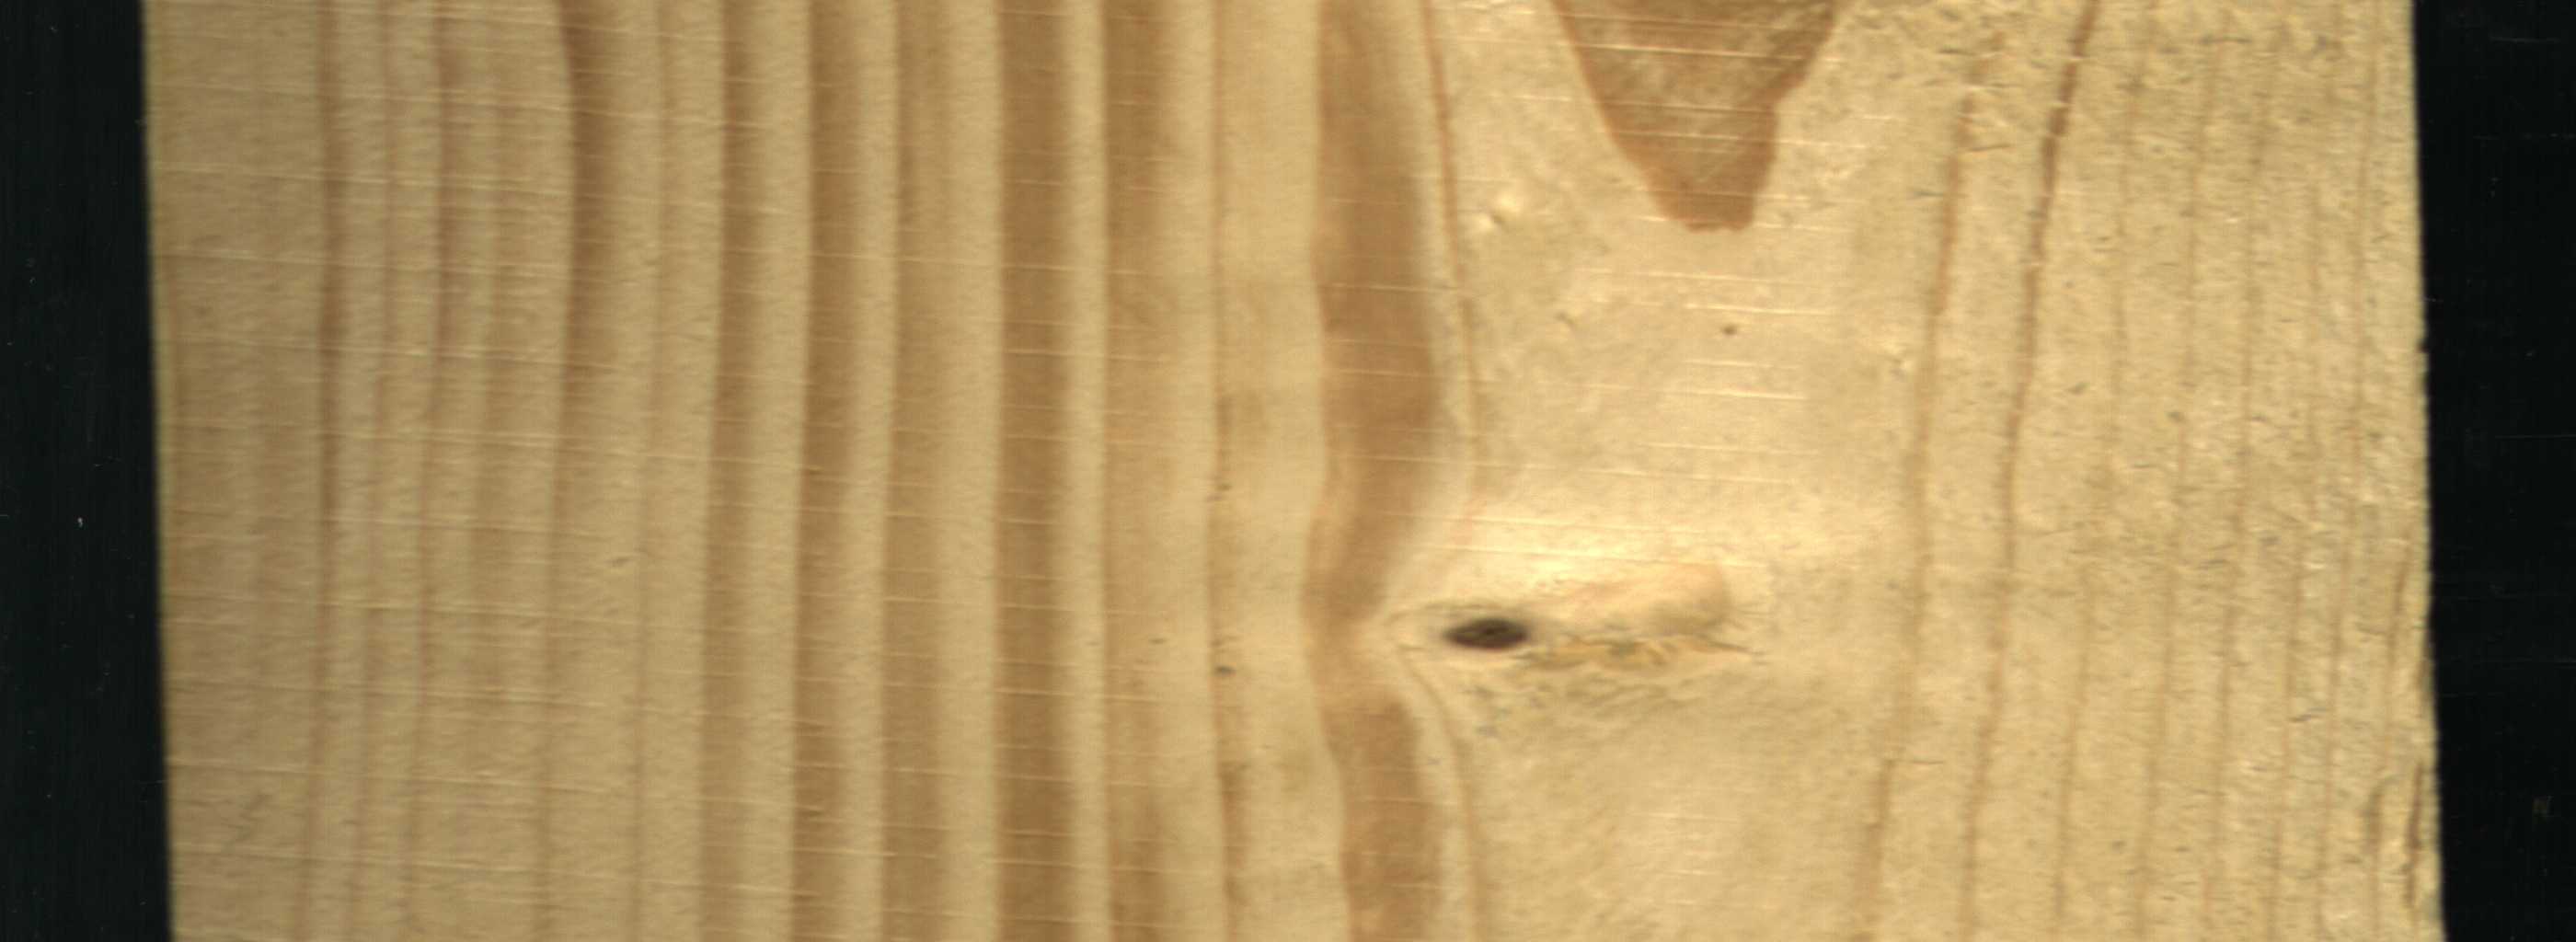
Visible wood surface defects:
Quartzity
Quartzity
Live_Knot